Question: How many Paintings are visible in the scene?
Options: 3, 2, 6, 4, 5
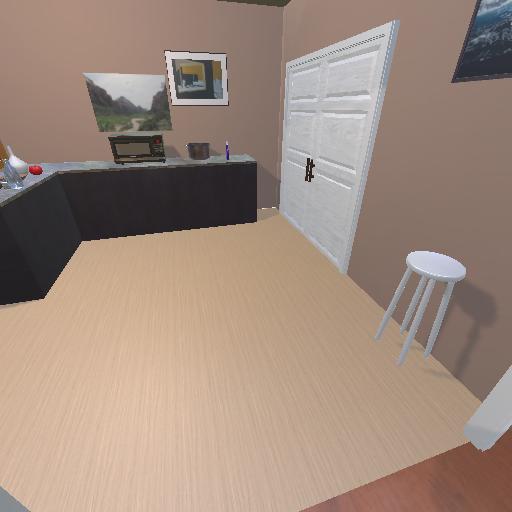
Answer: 3